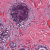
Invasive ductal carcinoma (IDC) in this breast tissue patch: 0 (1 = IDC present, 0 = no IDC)